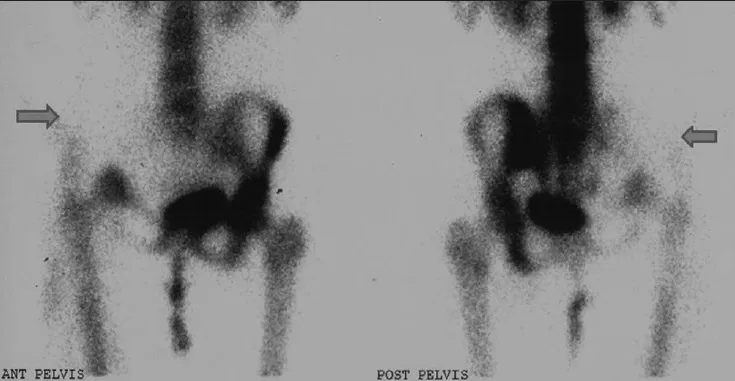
Tc99m MDP bone scan (anterior and posterior pelvic views) showing absence of tracer uptake in the right iliac bone, right sacroiliac joint, and part of the right ischial pubic rami (arrows).
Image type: radiology (scintigraphy)